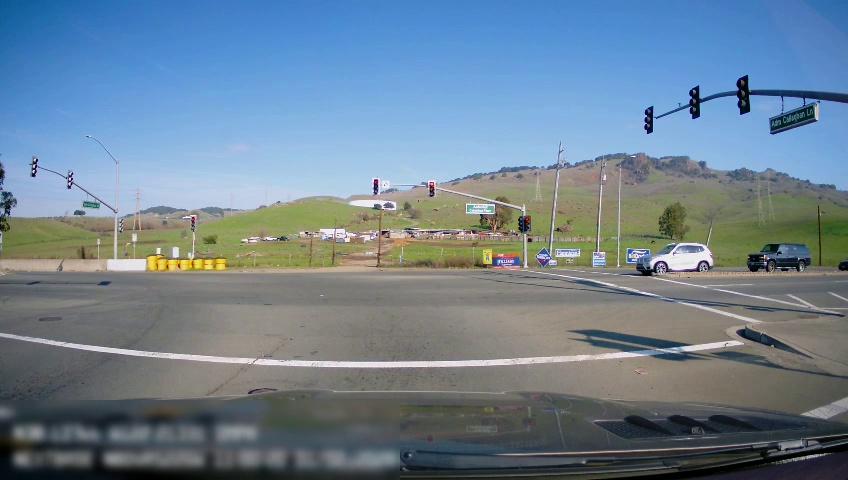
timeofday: Day
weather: Sunny
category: Drivable Space
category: Vehicles | SUV
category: Vehicles | SUV
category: Vehicles | Car
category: Lanes | Opposite Lane
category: Traffic | Lights
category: Traffic | Lights
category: Traffic | Lights
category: Traffic | Lights
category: Traffic | Lights
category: Traffic | Lights
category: Traffic | Lights
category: Traffic | Signs
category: Traffic | Lights
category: Traffic | Lights
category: Traffic | Signs
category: Traffic | Lights
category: Traffic | Lights
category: Traffic | Signs